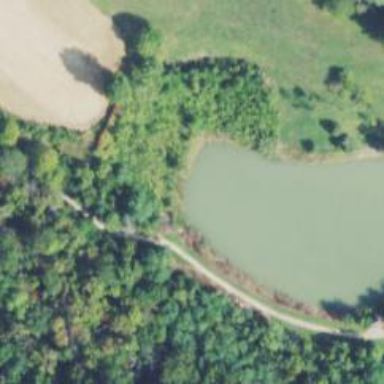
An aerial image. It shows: Peaceful pond surrounded by nature.